The trace is the raw vibration amplitude of a rotating bearing as a function of time. Based on the visible evidence, which condition applies: normal, inner_race, outer_race, ball?
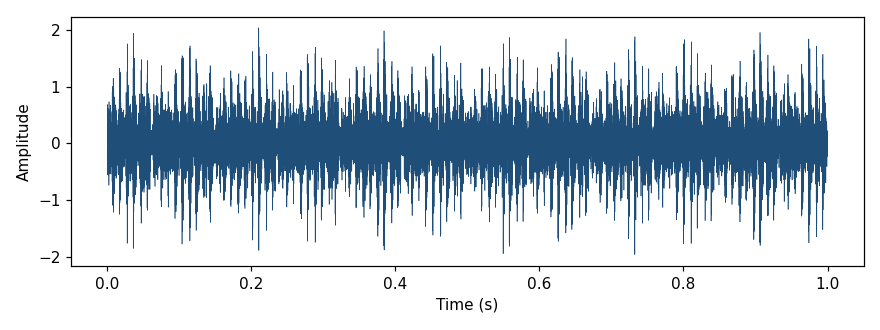
Answer: outer_race